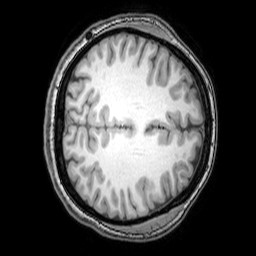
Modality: T1w
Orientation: axial
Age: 25
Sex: female
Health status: healthy
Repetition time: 0.081 s
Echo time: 0.037 s